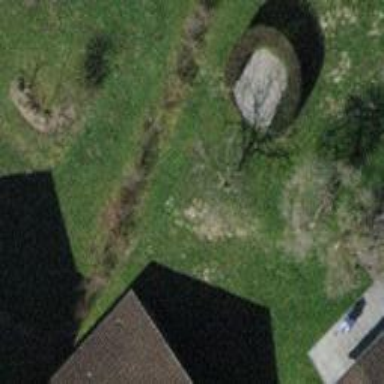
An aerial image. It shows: Deciduous broadleaved tree in garden.